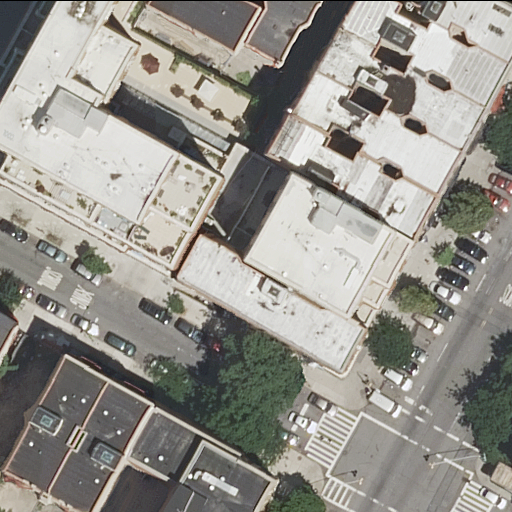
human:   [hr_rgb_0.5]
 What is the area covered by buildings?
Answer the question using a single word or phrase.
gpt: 2948m2

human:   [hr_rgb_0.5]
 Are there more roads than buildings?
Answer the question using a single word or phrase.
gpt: no

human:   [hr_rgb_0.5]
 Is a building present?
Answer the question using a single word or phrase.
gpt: yes

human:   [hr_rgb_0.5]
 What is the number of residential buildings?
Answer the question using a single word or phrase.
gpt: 13

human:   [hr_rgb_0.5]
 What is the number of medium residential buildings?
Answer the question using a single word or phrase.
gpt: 12

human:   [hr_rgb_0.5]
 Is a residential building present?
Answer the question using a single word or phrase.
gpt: yes

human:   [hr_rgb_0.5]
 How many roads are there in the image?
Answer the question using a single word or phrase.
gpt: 2

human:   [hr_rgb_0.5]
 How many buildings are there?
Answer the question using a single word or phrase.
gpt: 13

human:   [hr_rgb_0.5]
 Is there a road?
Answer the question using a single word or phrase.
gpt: yes

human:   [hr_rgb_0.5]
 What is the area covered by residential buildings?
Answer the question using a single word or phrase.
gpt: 2948m2

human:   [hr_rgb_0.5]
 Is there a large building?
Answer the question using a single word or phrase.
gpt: no

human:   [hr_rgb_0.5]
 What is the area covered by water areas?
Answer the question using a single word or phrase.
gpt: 0m2

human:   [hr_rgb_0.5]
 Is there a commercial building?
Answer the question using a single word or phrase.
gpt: no

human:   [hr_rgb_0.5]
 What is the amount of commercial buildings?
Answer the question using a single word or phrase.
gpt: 0

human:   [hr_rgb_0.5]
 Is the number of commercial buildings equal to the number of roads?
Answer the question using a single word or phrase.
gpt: no

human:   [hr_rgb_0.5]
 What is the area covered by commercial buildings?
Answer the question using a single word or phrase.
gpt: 0m2

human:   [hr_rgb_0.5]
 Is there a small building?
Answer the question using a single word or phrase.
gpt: yes

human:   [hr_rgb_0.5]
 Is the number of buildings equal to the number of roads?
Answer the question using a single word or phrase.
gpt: no

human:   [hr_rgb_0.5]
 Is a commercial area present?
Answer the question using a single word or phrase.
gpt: no

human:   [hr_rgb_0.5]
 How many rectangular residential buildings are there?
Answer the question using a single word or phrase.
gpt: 4

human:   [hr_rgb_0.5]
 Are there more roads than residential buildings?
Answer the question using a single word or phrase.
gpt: no

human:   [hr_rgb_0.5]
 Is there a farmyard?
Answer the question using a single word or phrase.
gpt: no

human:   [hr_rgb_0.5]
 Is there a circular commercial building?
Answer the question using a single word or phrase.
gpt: no

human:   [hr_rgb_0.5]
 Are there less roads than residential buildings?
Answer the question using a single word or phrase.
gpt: yes

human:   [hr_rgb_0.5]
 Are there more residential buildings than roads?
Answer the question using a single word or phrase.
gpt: yes

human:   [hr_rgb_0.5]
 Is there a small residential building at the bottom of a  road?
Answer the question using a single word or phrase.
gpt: yes

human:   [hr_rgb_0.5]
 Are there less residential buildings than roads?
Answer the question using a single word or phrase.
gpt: no

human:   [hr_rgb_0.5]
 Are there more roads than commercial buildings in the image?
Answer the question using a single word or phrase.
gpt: yes

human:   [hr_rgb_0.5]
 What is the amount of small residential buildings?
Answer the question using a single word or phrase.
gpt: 1

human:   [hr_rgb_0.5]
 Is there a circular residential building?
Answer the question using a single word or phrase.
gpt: no

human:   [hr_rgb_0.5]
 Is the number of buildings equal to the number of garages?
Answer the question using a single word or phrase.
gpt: no

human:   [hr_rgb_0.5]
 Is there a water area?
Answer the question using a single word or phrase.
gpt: no

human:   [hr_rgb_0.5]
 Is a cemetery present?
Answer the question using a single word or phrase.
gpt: no

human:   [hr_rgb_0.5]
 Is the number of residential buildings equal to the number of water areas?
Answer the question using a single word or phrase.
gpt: no

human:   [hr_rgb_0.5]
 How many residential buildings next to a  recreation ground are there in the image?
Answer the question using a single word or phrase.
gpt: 0

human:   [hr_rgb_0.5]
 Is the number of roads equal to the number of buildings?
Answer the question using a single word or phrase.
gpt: no

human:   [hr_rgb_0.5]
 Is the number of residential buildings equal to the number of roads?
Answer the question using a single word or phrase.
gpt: no

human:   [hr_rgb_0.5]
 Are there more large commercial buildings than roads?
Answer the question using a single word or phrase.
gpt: no

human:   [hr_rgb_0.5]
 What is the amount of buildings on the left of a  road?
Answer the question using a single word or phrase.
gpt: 9

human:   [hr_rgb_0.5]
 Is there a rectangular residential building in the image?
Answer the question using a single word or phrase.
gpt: yes

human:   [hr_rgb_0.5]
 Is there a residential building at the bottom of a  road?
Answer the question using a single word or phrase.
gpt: yes

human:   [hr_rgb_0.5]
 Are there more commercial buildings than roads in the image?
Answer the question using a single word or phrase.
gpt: no

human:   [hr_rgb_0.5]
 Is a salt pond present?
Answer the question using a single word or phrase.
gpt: no

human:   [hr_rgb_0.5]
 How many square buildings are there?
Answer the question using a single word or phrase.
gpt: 0

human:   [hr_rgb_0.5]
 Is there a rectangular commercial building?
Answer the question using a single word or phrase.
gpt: no

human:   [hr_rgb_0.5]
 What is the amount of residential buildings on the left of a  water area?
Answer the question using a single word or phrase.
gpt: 0

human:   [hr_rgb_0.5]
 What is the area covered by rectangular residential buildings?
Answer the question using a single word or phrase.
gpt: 528m2

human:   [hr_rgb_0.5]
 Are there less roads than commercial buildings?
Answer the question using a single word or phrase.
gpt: no

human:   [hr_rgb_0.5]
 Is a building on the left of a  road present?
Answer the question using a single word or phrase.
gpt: yes

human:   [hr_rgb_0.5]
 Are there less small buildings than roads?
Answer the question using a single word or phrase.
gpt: yes

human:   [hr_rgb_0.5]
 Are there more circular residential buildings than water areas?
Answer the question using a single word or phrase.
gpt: no

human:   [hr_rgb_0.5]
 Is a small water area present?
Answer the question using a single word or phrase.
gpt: no

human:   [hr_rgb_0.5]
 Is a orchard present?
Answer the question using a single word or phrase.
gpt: no

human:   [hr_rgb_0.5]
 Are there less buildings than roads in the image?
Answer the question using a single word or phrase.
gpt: no

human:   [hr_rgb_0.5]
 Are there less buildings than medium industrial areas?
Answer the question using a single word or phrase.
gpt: no

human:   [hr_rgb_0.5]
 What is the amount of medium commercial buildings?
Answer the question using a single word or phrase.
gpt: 0

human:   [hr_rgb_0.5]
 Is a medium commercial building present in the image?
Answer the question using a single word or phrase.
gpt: no

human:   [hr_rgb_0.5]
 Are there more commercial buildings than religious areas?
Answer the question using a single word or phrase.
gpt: no

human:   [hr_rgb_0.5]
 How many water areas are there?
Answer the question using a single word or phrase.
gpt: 0

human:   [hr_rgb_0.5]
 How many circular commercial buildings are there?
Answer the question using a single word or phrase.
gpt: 0

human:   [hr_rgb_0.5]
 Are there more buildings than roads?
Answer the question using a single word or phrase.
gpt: yes

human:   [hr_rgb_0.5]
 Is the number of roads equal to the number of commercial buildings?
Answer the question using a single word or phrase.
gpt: no

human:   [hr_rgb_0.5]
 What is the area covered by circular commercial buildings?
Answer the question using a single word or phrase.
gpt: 0m2

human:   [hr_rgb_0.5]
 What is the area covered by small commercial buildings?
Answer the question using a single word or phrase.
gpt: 0m2